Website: lowes
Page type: customer-info-address
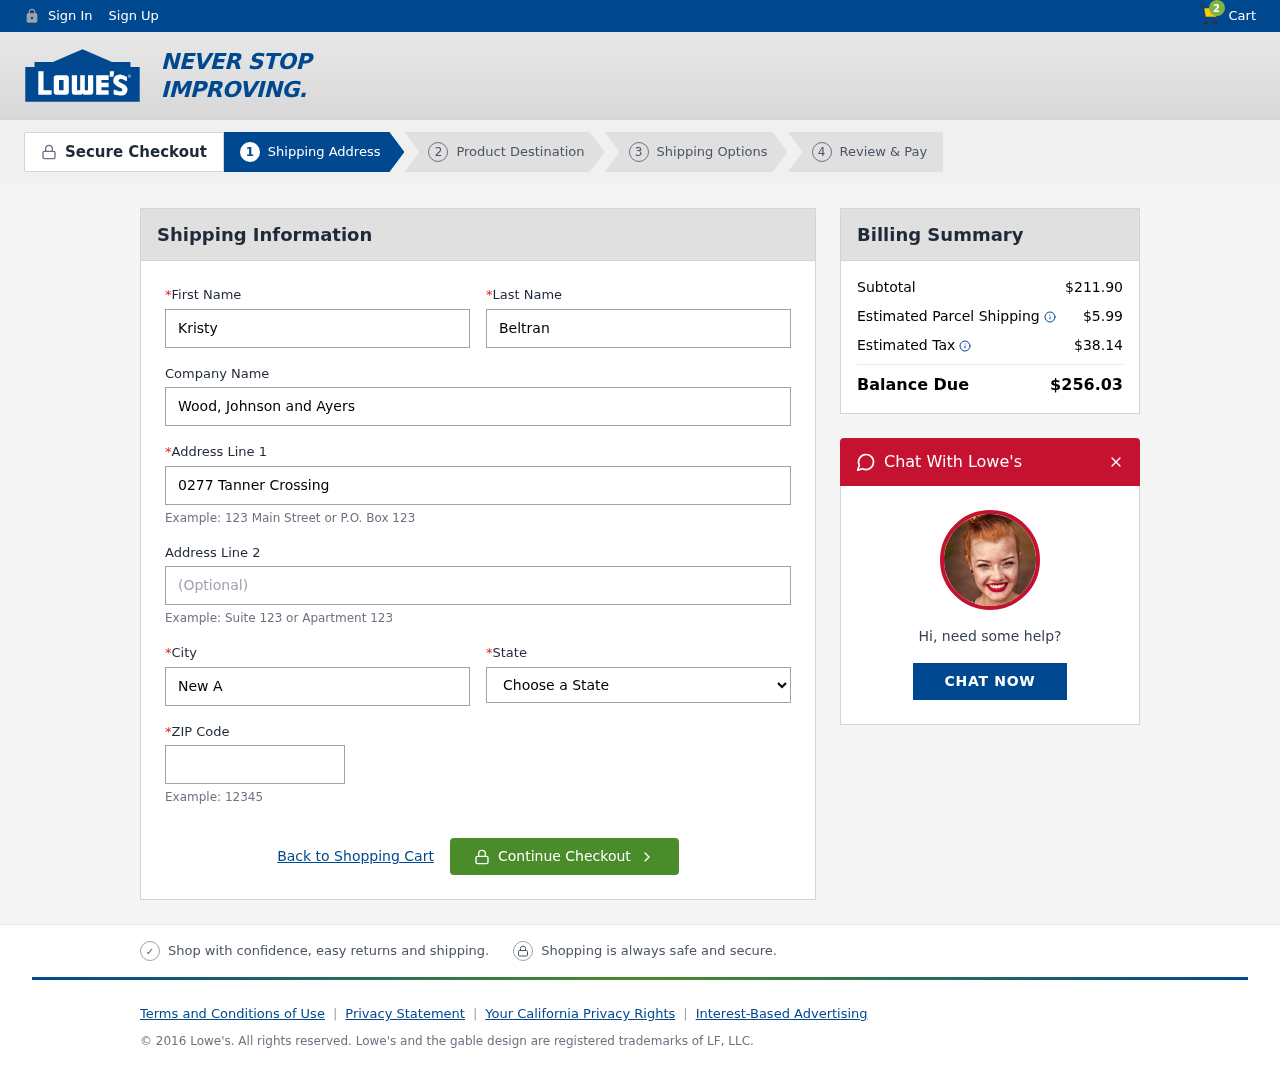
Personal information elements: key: PII_CITY
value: New Alanview
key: PII_COMPANY
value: Wood, Johnson and Ayers
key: PII_FIRSTNAME
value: Kristy
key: PII_LASTNAME
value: Beltran
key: PII_POSTCODE
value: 09770
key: PII_STATE
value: Arkansas
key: PII_STREET
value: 0277 Tanner Crossing
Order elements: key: ORDER_NUM_ITEMS
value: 2
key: ORDER_SUBTOTAL
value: $211.90
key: ORDER_SHIPPING_COST
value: $5.99
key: ORDER_TAX
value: $38.14
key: ORDER_TOTAL
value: $256.03